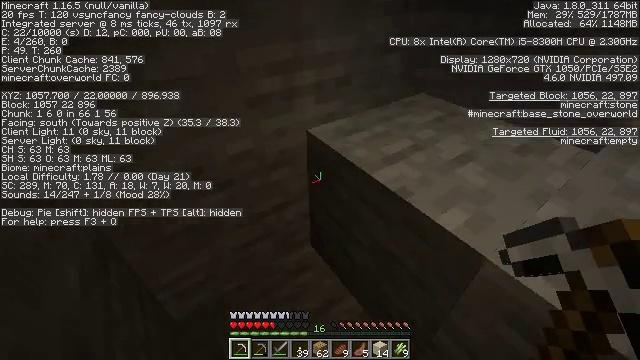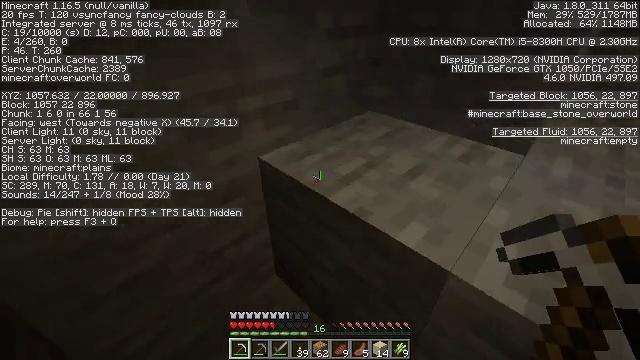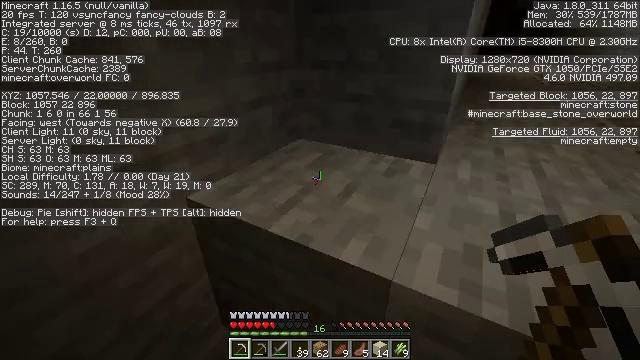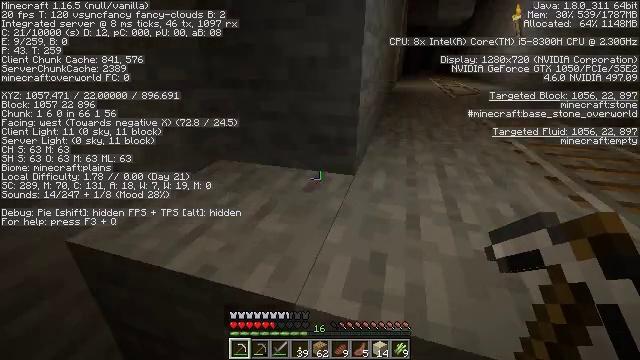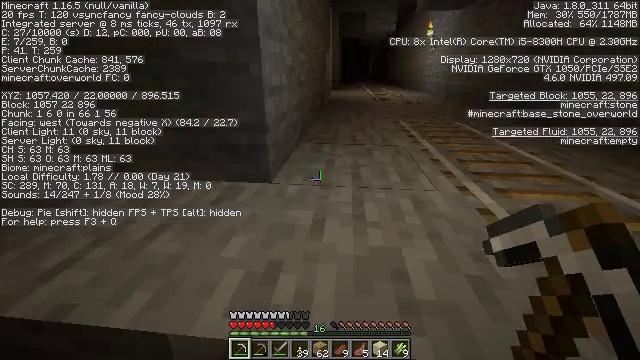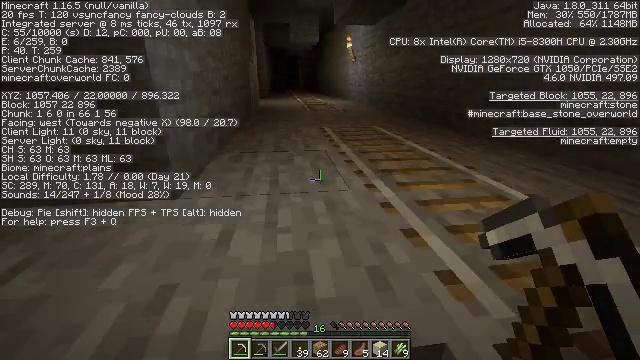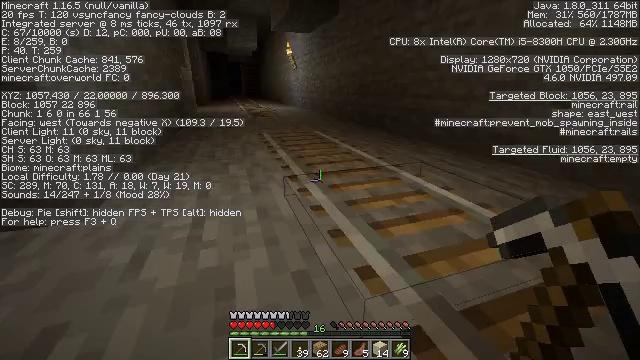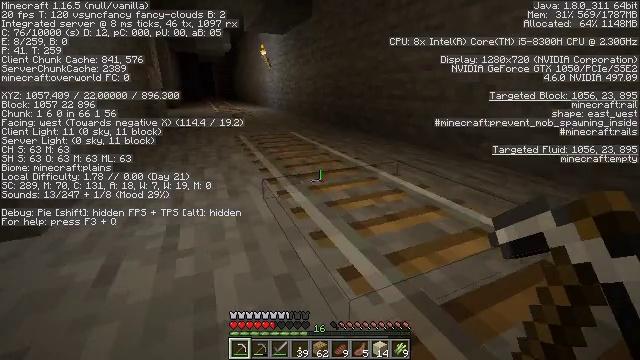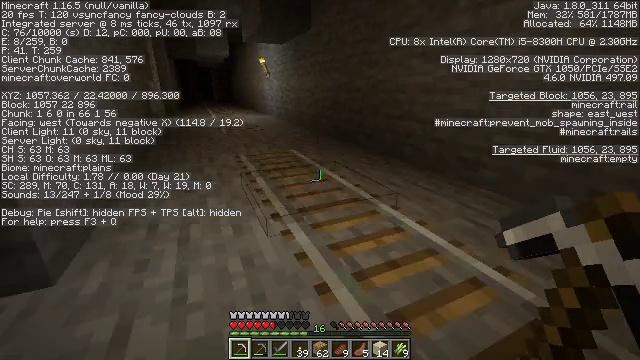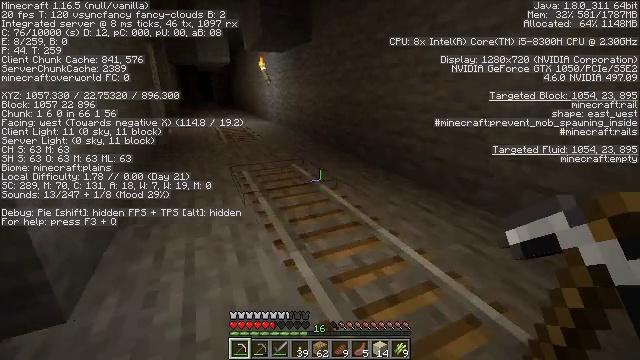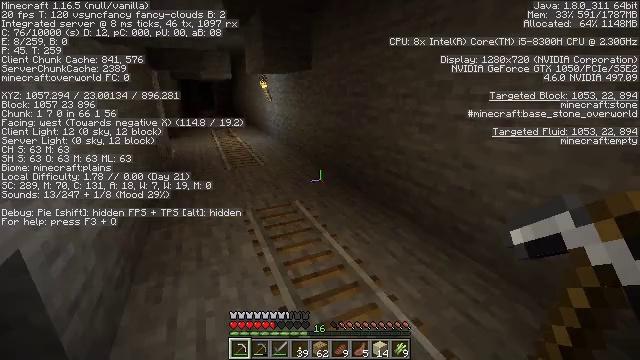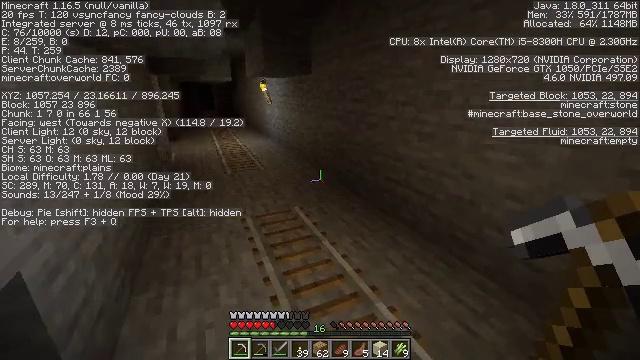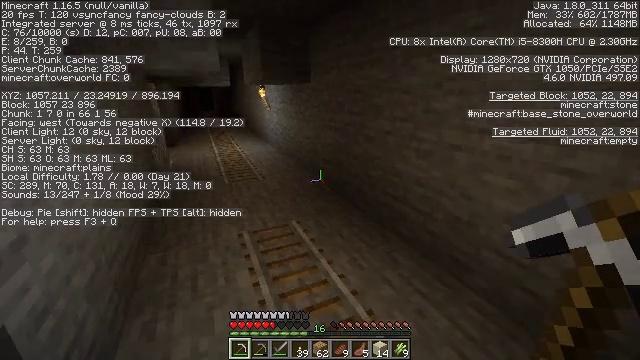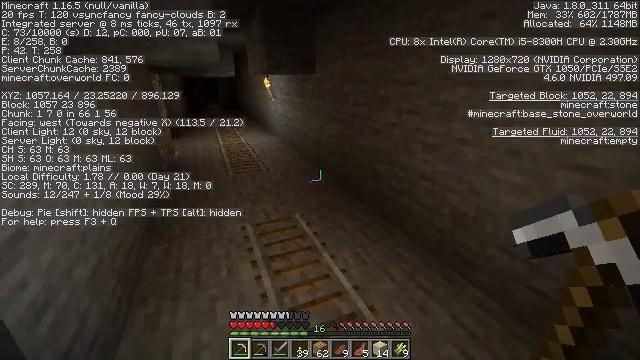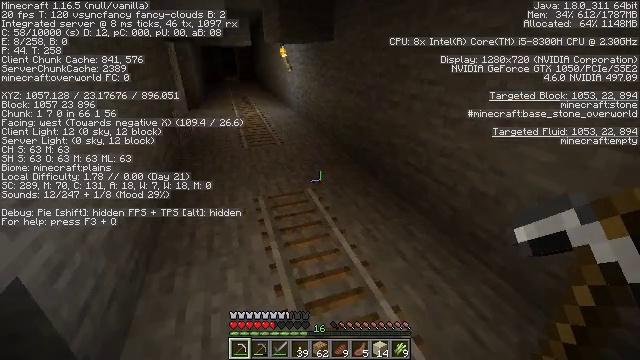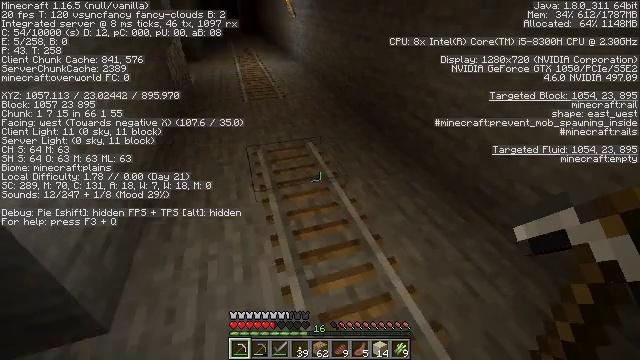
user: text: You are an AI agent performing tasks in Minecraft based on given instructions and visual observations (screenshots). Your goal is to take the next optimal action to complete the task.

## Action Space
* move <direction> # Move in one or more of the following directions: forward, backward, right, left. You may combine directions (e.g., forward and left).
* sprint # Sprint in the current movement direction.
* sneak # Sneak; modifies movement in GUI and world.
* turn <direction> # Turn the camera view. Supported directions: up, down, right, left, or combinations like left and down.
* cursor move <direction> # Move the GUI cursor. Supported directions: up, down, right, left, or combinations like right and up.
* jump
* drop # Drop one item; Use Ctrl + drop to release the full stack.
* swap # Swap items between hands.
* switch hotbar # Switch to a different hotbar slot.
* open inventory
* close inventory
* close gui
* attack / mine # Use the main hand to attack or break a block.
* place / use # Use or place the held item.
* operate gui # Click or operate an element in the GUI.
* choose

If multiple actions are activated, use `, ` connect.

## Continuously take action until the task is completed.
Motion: motion action
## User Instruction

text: Gather the rail for future use.
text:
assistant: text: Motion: move right, turn right and up
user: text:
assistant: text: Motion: move right, turn right and up
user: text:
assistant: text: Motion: move right, turn right and up
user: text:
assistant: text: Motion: move right, turn right and up
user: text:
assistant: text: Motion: move right, turn right and up
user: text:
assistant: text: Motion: move right, turn right and up
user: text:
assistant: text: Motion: move forward and move right, turn right
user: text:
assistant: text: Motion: move forward and move right, jump
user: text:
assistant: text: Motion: move forward and move right, jump
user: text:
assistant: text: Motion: move forward and move right, jump
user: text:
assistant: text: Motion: move forward and move right, jump
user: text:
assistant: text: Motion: move forward and move right
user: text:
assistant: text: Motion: move forward and move right, turn left and down
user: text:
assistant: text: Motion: move right, turn left and down
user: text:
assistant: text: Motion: move back and move right, turn left and down
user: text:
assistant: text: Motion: move back and move right, turn down
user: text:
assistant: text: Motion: move back, turn down
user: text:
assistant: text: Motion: move back, turn right and down
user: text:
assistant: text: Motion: move back, turn down
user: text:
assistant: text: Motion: no_op
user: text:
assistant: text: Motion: no_op
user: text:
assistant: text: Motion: attack / mine
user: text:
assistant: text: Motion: attack / mine
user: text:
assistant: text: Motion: attack / mine
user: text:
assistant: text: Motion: attack / mine
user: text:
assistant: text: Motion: attack / mine
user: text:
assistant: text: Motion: attack / mine
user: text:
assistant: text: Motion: attack / mine
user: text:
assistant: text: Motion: attack / mine
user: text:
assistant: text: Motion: attack / mine